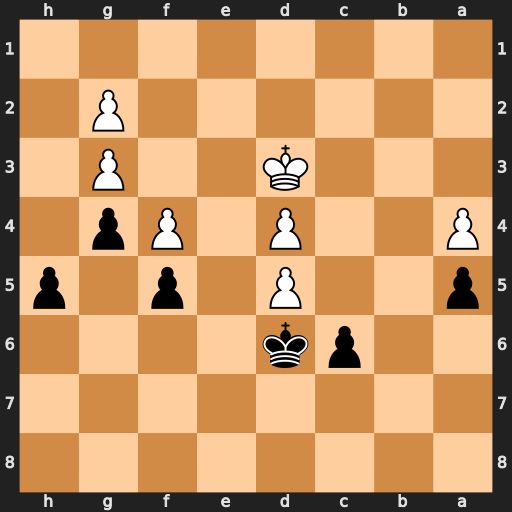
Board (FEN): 8/8/2pk4/p2P1p1p/P2P1Pp1/3K2P1/6P1/8
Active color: b
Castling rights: -
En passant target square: -
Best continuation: Kxd5 Kc3 c5 Kd3 cxd4